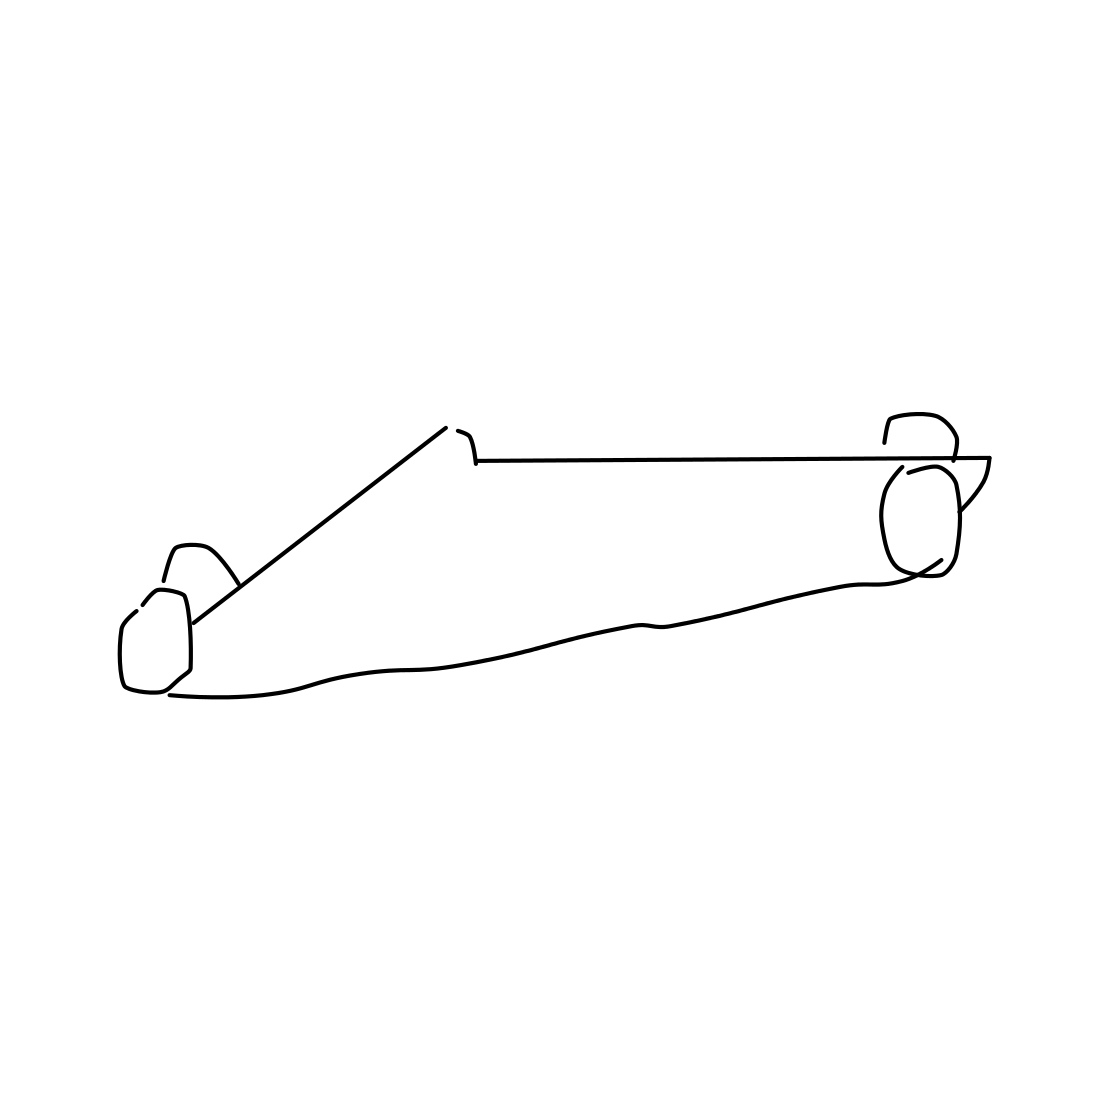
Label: race car